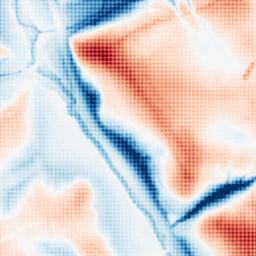
Category: classical
Decomposition family: gaussian_anisotropic
Decomposition parameters: sigma_x: 20
sigma_y: 20
Upsampling method: sinc_hamming
Upsampling parameters: scale: 4
kernel_size: 4
Upsampling scale: 4